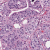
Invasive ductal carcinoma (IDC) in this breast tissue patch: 1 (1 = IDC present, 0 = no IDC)